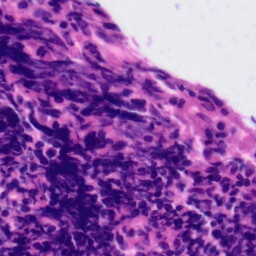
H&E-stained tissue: Tonsil